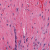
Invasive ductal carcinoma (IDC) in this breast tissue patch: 0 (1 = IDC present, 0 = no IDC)